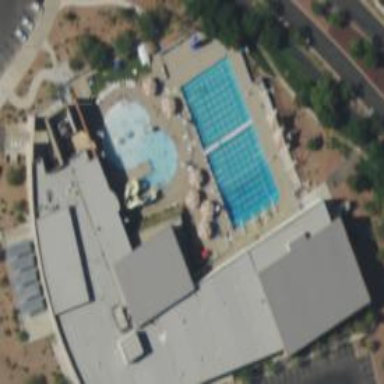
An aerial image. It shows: Lifeguard on duty.